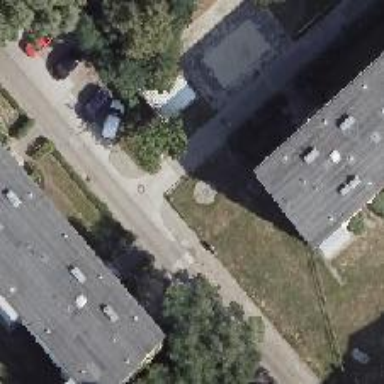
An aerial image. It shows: Residential road with concrete surface and parking lane on the left.